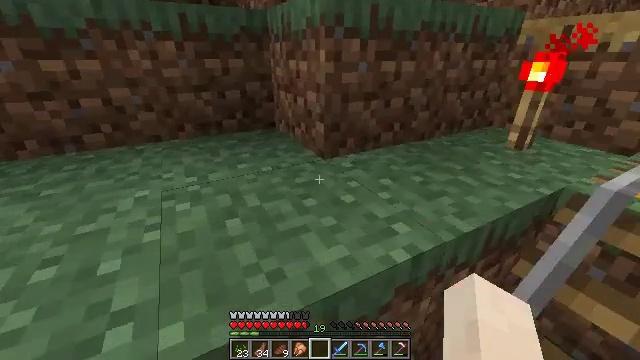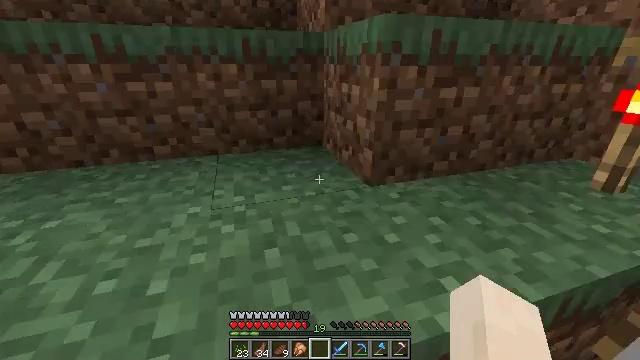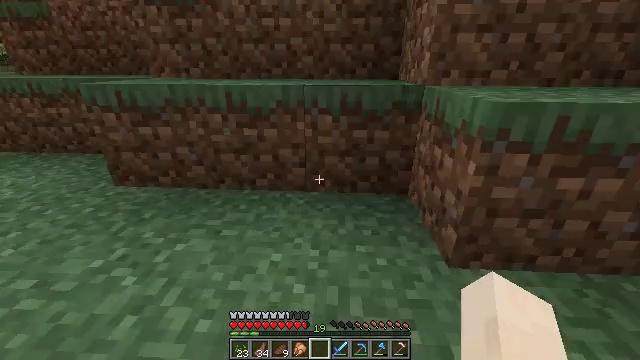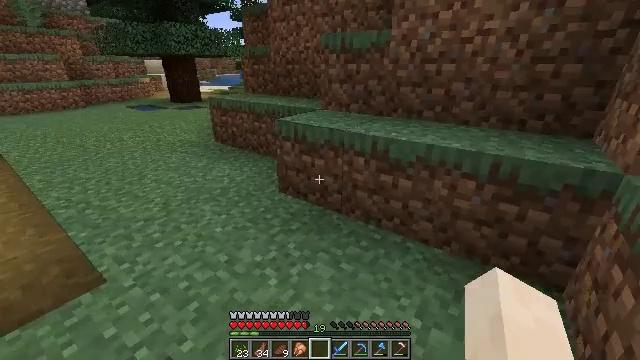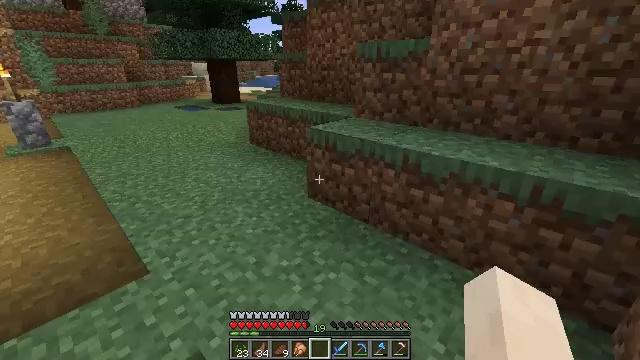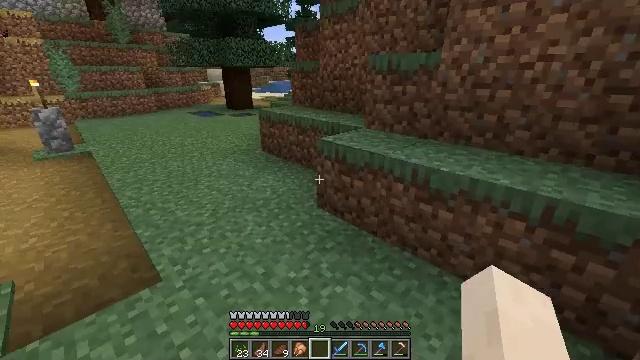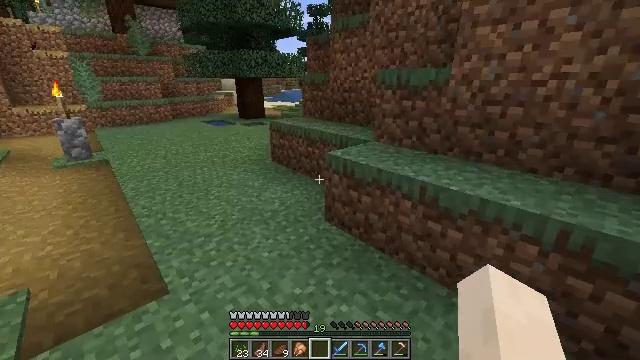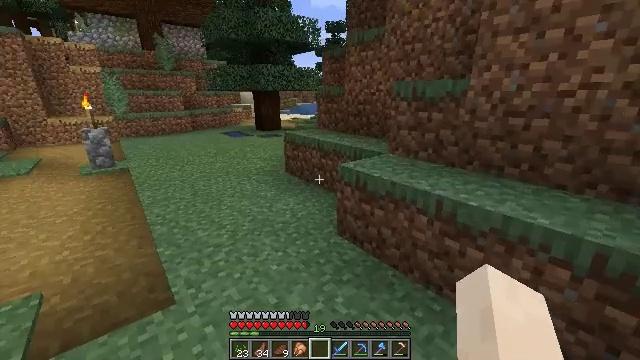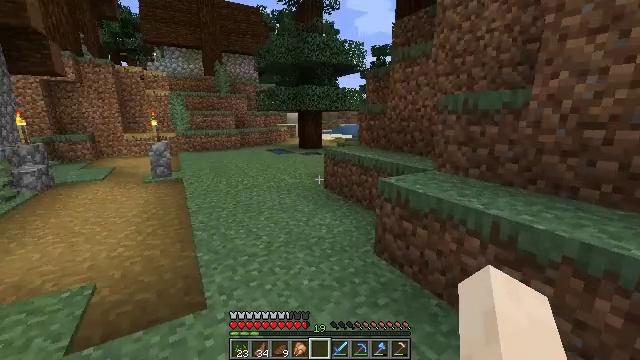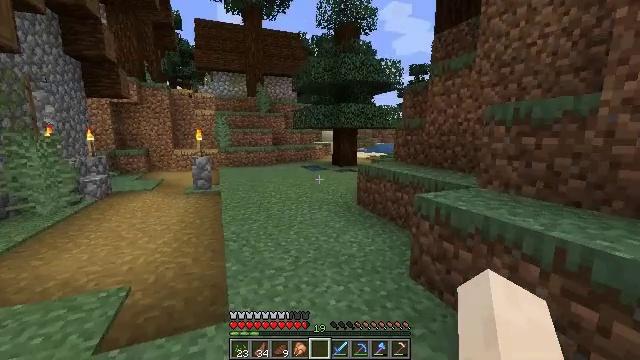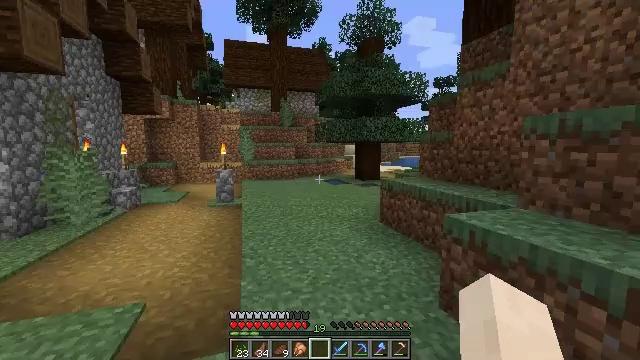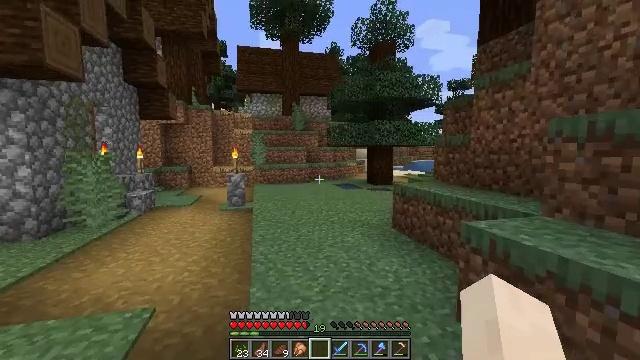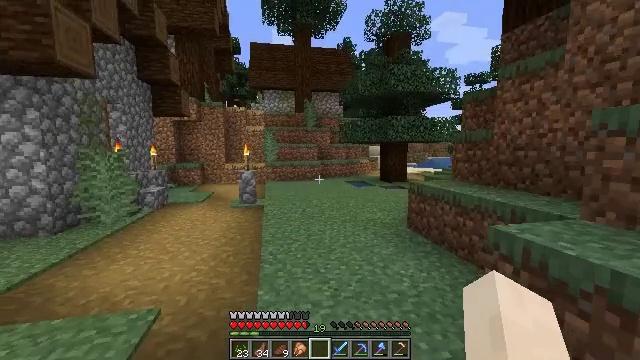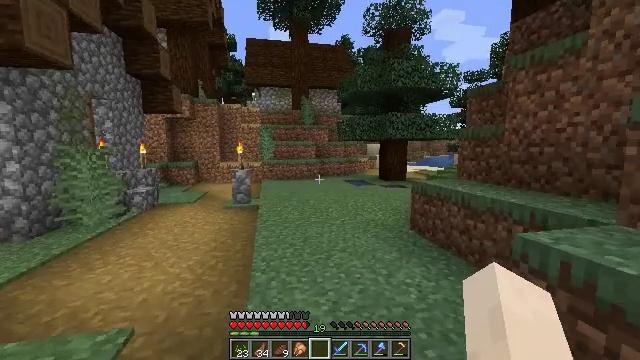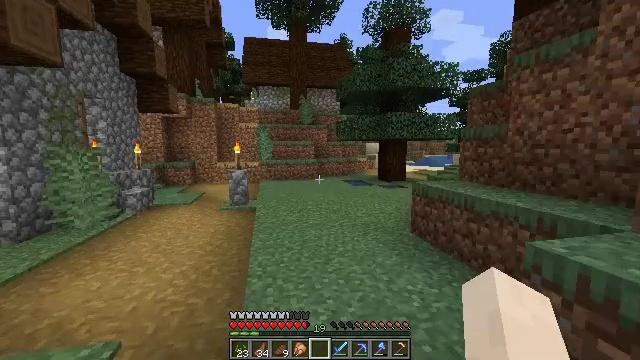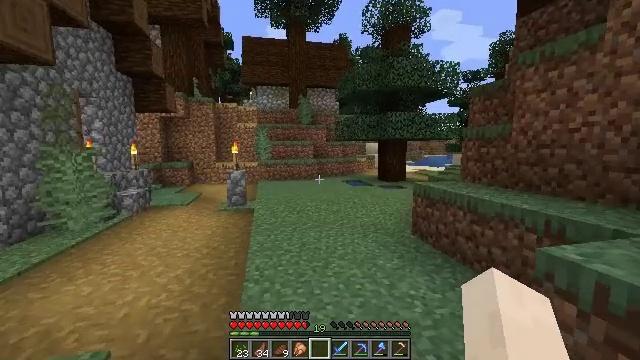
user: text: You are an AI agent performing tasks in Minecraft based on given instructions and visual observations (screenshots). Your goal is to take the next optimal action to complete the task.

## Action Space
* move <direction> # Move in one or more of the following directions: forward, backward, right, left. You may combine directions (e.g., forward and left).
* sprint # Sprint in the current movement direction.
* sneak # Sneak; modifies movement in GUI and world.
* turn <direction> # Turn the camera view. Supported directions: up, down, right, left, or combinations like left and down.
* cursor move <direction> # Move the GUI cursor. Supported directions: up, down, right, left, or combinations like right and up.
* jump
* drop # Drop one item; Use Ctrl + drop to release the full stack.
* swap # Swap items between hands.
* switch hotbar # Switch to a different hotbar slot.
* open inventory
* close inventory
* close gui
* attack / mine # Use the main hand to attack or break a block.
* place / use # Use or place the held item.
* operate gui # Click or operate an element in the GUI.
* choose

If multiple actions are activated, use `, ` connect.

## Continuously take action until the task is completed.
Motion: motion action
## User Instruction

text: Collect wheat crops.
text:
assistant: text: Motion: move forward, turn left and up, jump
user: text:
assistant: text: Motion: move forward, turn left, jump
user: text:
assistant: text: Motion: move forward, turn left, jump
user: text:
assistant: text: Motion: move forward, turn left, jump
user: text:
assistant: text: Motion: move forward, turn left, jump
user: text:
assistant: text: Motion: move forward, turn left and up, jump
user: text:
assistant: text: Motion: move forward, turn left and up
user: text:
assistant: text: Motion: move forward, turn left and up
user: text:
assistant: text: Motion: move forward, turn left and up
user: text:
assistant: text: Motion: move forward, turn left and up
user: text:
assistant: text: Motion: move forward, turn left
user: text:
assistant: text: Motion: move forward, turn left
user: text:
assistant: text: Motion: move forward
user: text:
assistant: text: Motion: move forward
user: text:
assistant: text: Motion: no_op
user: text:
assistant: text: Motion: no_op
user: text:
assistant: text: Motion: no_op
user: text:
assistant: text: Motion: turn left
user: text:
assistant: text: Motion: turn left
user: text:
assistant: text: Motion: turn left and up
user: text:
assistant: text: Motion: move forward, turn left and up
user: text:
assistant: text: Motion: move forward, turn left and up
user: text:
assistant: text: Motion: move forward, turn left and up
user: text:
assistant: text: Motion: move forward
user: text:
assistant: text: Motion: move forward
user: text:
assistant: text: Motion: move forward
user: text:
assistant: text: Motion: move forward, sprint, turn right
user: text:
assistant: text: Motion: move forward, sprint, turn right and down
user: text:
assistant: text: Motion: move forward, sprint, turn right and down
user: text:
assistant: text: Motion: move forward, turn right and down